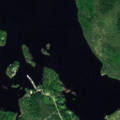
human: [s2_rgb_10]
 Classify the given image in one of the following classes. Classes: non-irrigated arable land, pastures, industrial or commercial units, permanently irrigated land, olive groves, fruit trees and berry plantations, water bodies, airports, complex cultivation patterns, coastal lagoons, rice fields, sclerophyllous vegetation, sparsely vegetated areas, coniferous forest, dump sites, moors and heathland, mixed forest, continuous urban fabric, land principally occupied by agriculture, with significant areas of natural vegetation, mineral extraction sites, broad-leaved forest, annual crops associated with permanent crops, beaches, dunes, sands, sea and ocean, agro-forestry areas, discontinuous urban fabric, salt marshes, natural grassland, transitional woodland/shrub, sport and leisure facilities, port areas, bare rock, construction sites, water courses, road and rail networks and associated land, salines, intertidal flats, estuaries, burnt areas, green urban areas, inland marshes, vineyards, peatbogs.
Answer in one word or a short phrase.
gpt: coniferous forest, water bodies